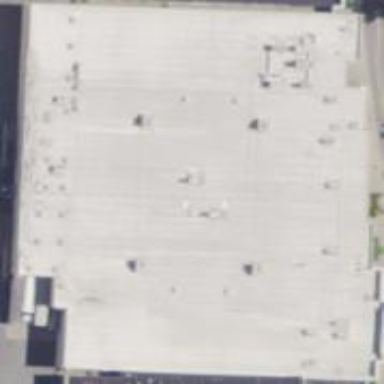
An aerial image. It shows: Department store building.